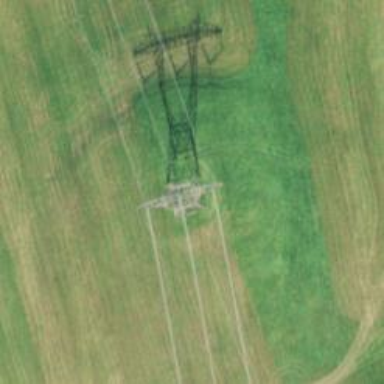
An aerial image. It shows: Lattice structure tower used for power distribution.